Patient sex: F
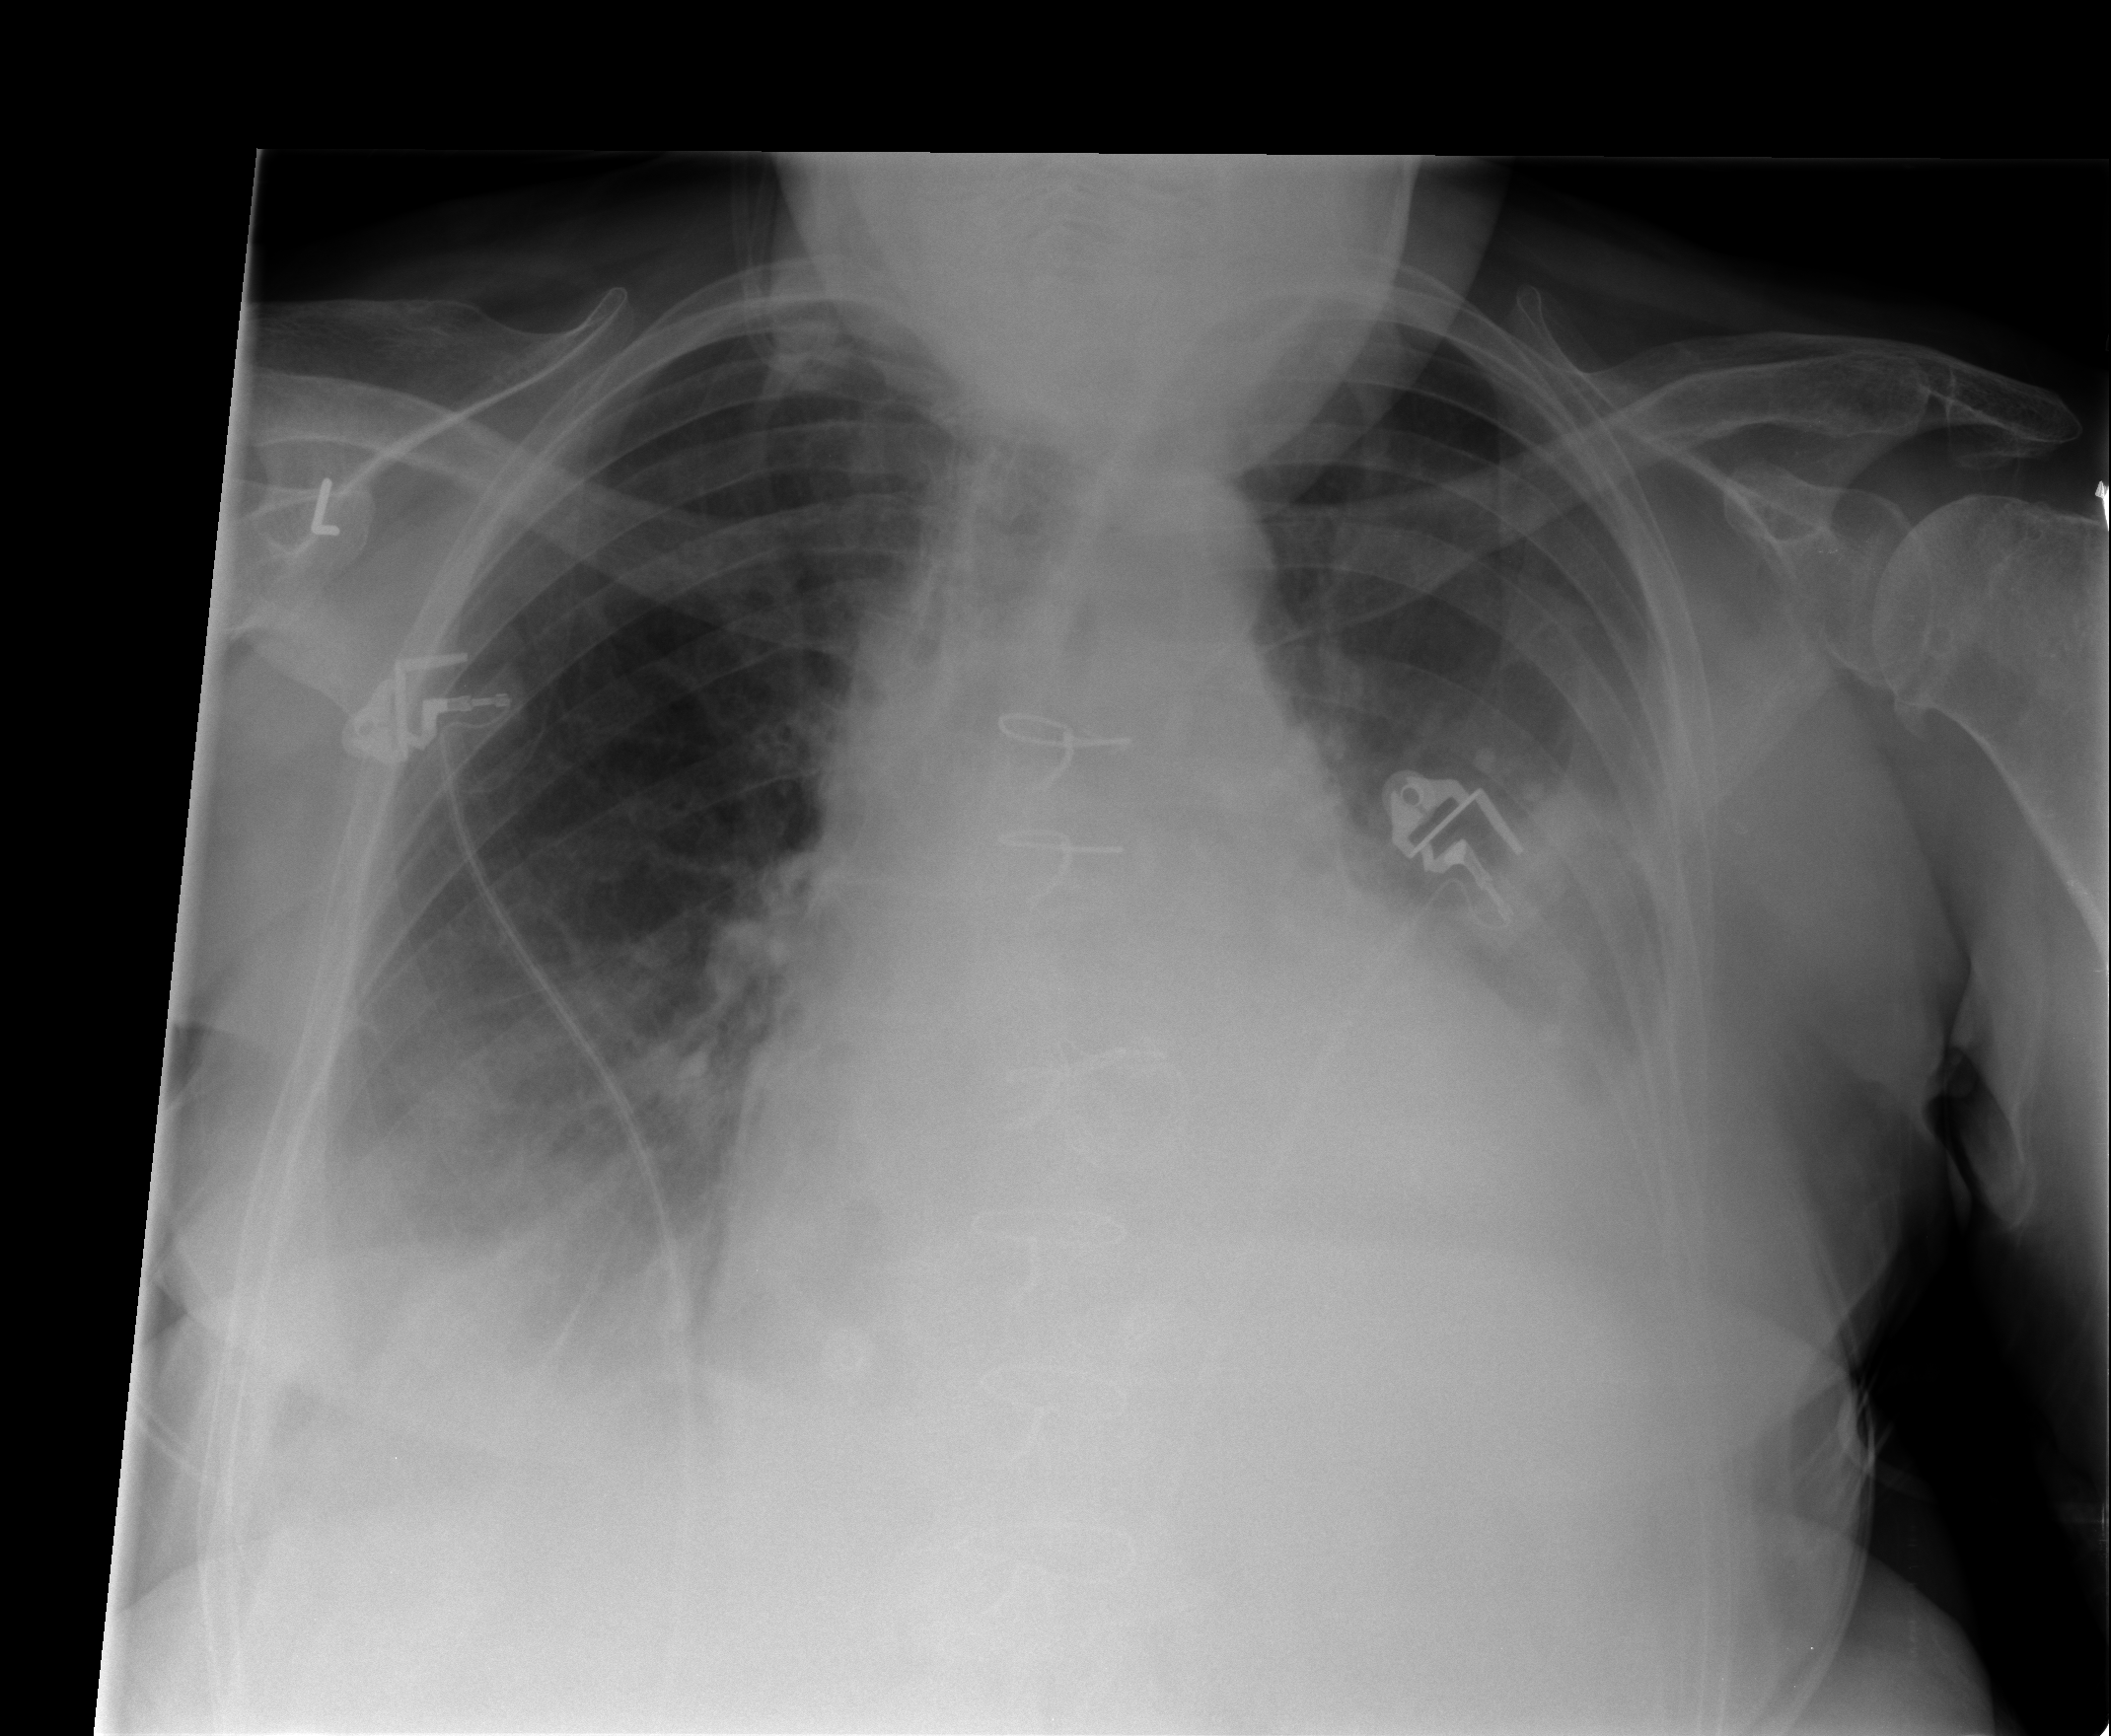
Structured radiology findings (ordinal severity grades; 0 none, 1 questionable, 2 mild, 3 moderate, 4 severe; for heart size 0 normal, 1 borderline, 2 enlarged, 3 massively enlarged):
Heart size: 3
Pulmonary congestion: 0
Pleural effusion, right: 2
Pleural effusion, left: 3
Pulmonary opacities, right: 1
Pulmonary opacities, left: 0
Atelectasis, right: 3
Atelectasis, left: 3